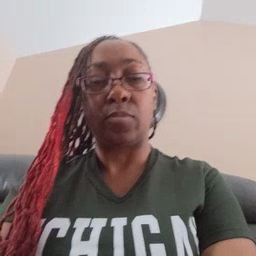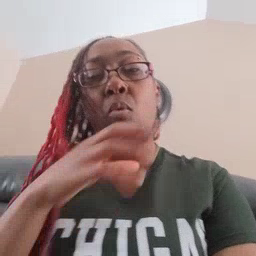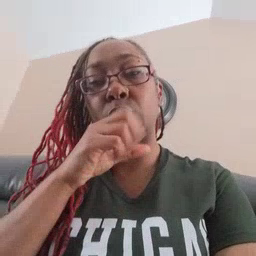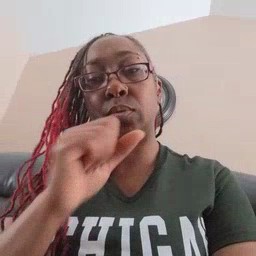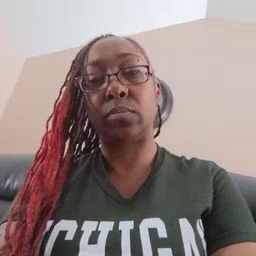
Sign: orange